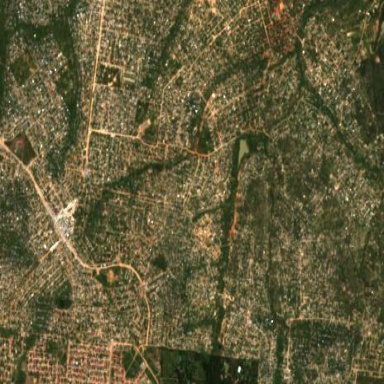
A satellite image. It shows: High-density residential area.